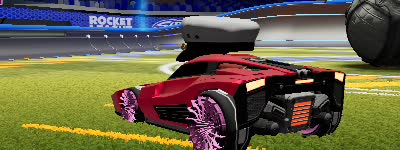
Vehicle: breakout